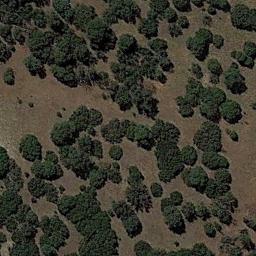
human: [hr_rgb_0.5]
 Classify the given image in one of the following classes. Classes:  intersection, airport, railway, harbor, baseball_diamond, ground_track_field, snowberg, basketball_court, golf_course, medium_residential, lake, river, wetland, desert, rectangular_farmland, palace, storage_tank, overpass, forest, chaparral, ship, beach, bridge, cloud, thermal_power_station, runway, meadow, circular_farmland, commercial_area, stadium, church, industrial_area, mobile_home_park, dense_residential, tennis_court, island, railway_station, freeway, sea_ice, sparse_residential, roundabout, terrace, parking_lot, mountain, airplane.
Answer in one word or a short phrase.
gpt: chaparral